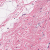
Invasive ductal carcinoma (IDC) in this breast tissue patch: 0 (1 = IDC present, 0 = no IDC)